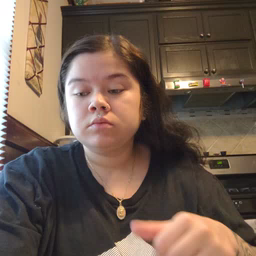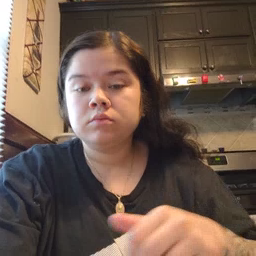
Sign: drawer